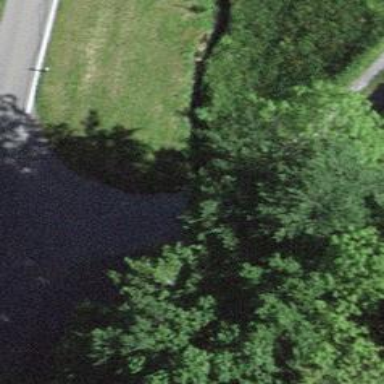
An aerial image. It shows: Culvert tunnel.